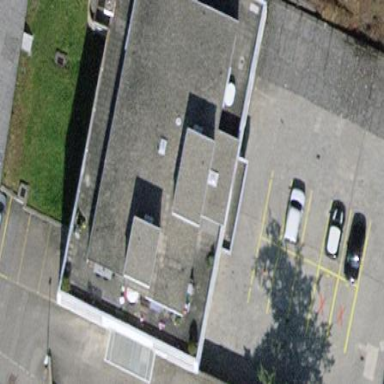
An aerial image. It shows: Commercial building.